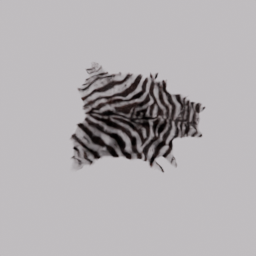
Label: decoration